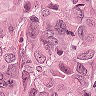
Metastatic tissue present: yes